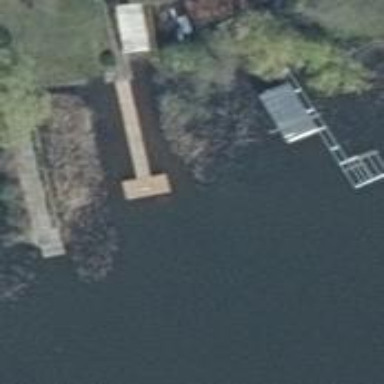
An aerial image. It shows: Man-made pier.